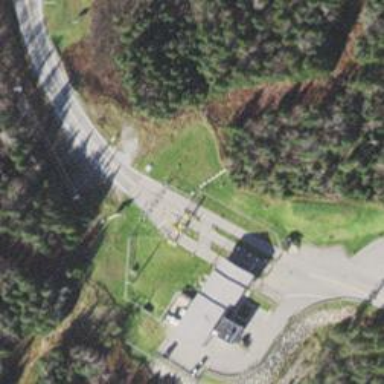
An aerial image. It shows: Border control barrier.